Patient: sex M, age 37
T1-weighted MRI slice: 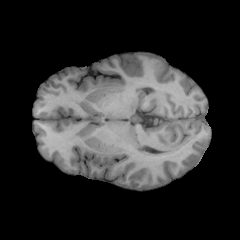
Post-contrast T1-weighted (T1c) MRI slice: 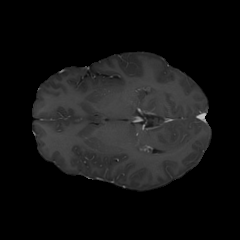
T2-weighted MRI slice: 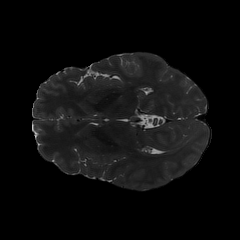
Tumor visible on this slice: no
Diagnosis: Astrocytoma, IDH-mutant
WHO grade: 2